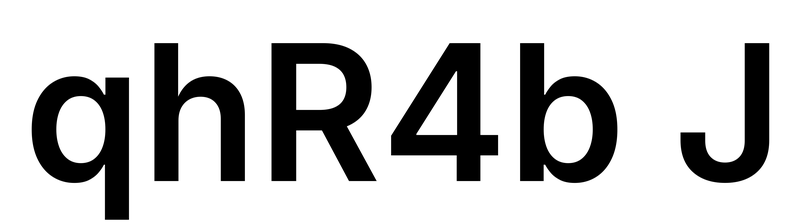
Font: Inter_SemiBold